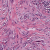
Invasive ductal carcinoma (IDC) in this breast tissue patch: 1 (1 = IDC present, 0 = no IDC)